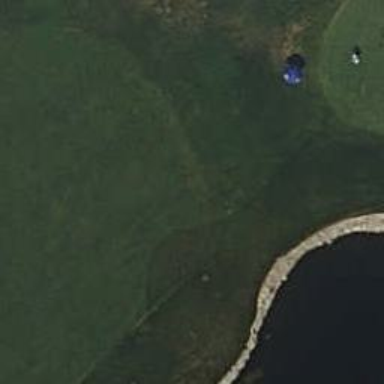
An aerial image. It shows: View of golf hole.